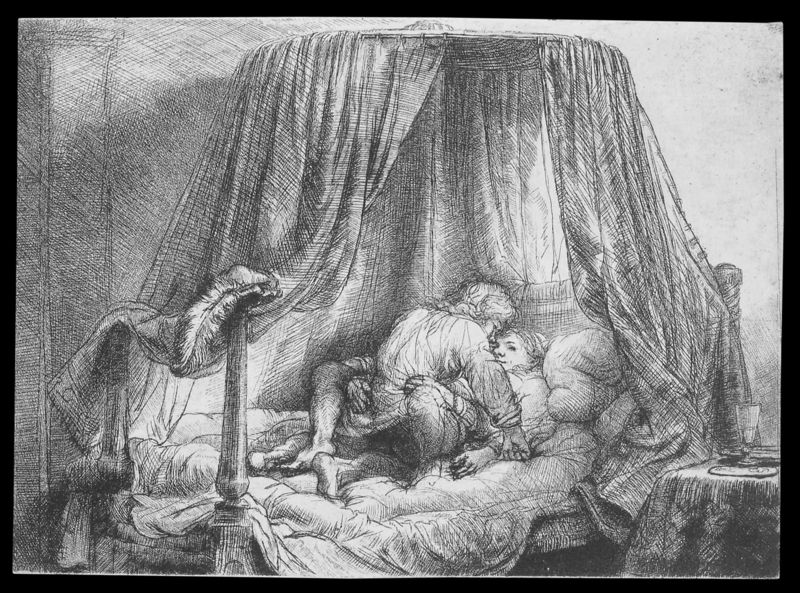
Titel: Das französische Bett
Künstler: Harmensz van Rijn Rembrandt
Institution: Hamburg, Kunsthalle
Schlagwörter: akt, feder, mann, frau, glas, hut, skizze, tisch, zeichnung, schleier, hemd, vorhang, kelch, decke, paar, liebe, kissen, vorhänge, bett, platte, striche, geschwister, pfosten, tusche, kohle, sex, kniee, schwarzweiss, radierung, strich, bleistift, stift, liebespaar, bettpfosten, schlafgemach, verkehr, baldachin, nachttisch, himmelbett, liebesakt, beischlaf, bettszene